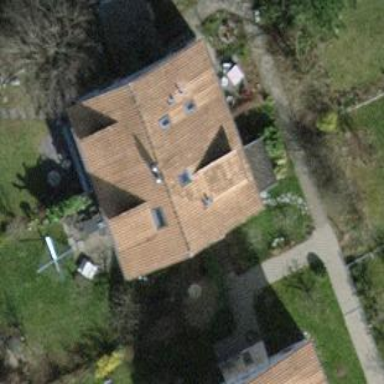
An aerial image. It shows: Terrace building.